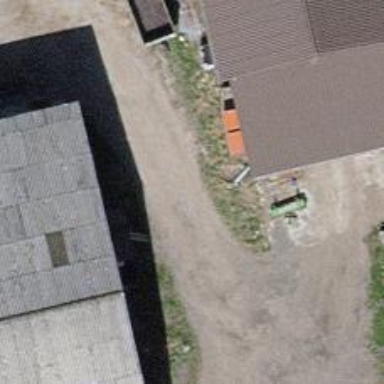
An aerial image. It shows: Farm.